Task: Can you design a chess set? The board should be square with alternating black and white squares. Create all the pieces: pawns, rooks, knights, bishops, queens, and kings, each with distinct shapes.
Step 5164:
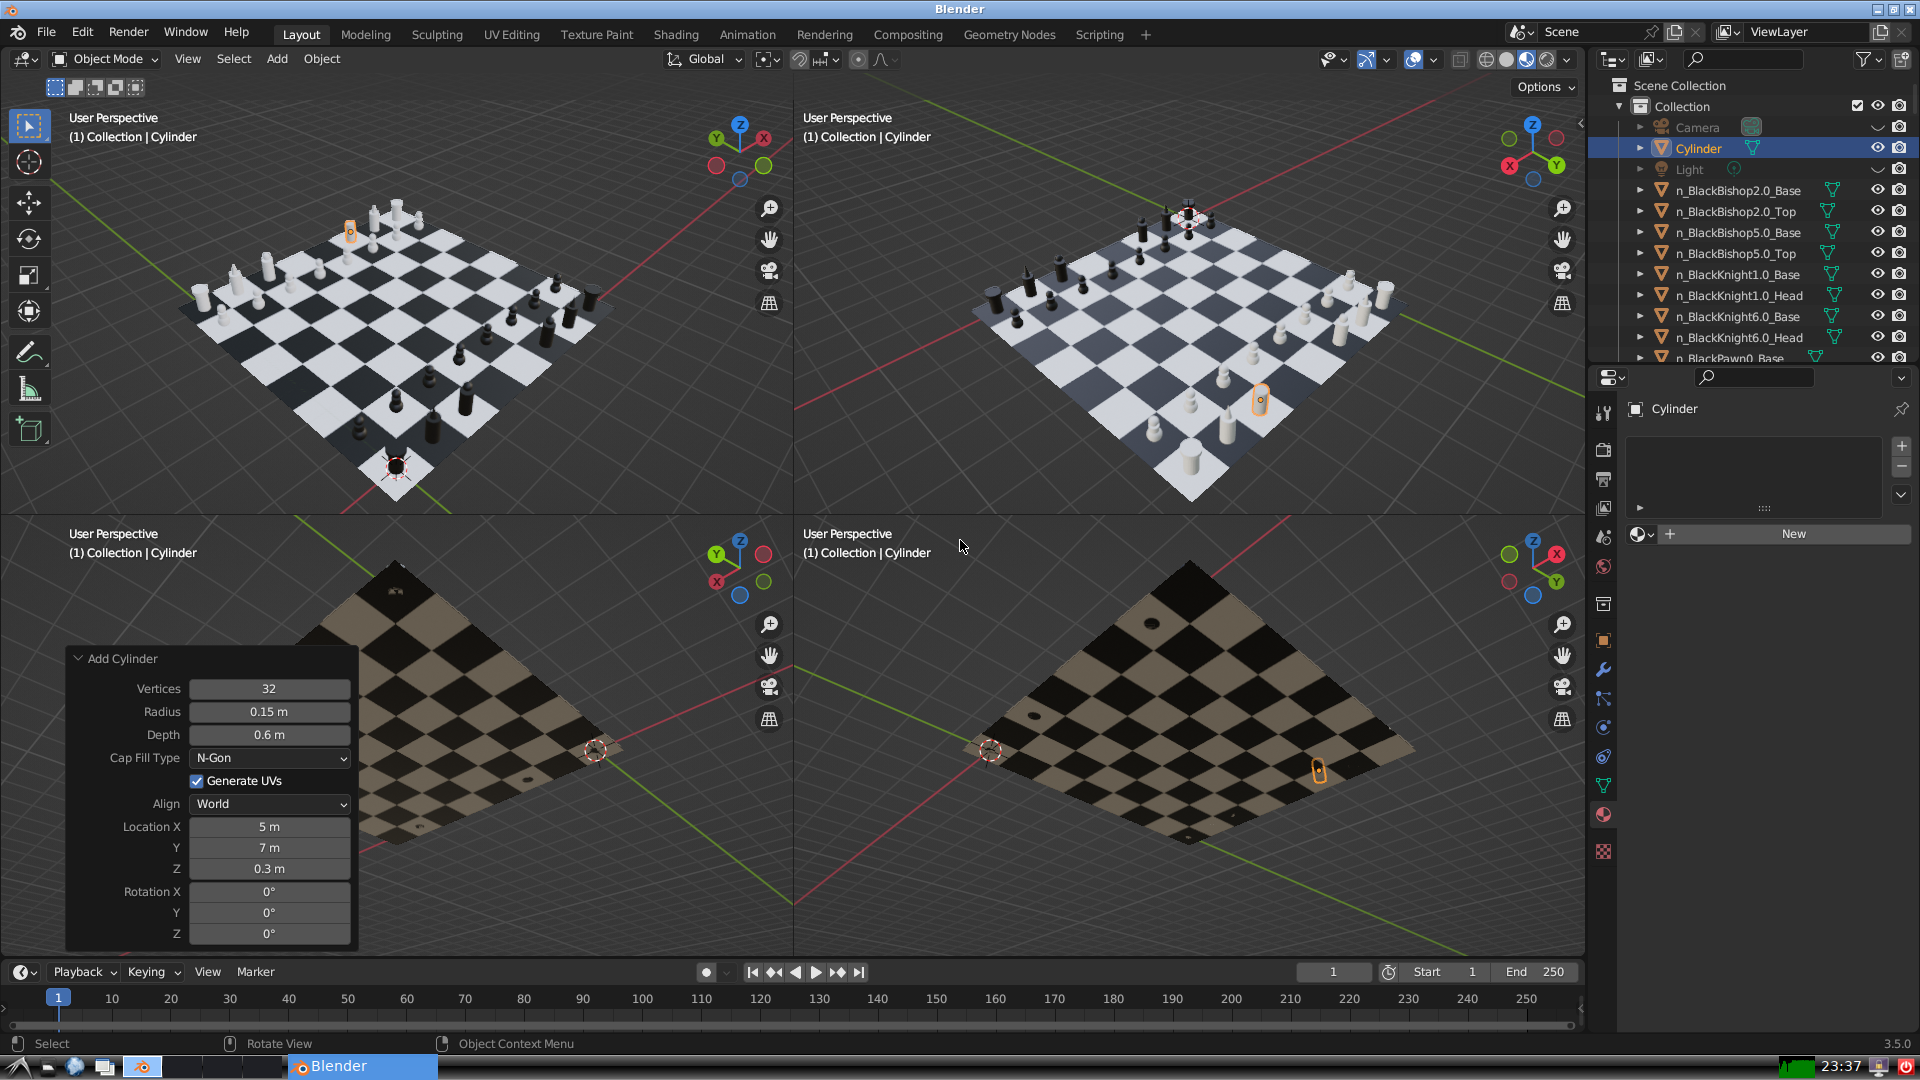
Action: {"mouse_move": [1608, 631]}